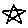
Label: star